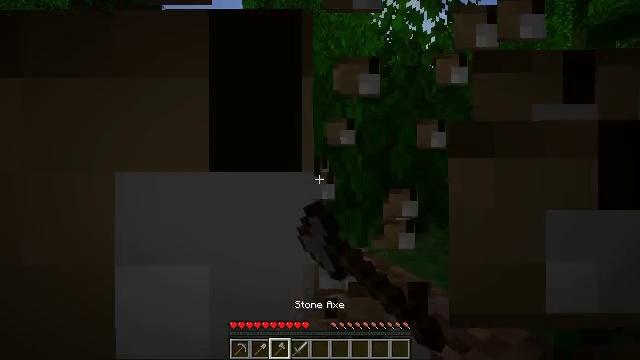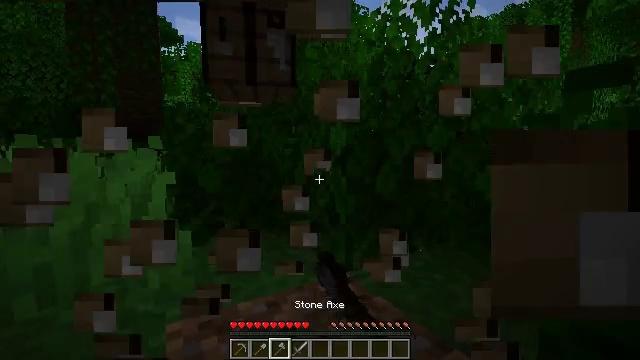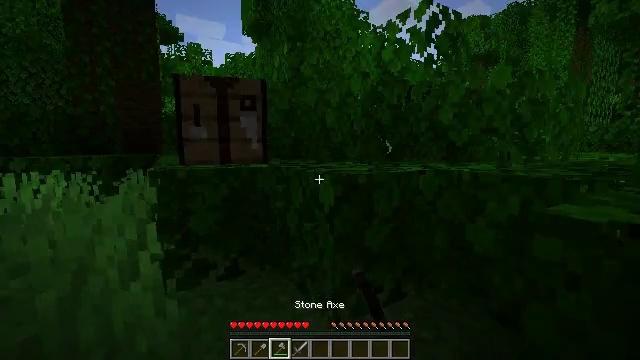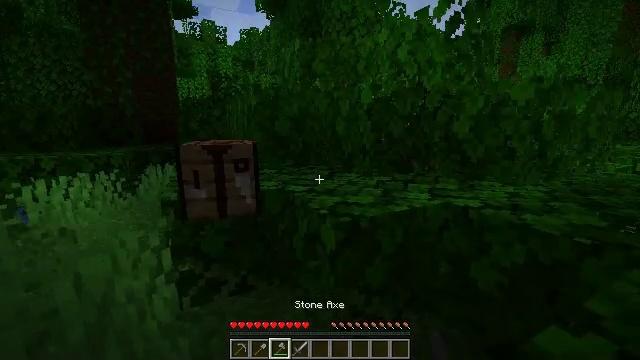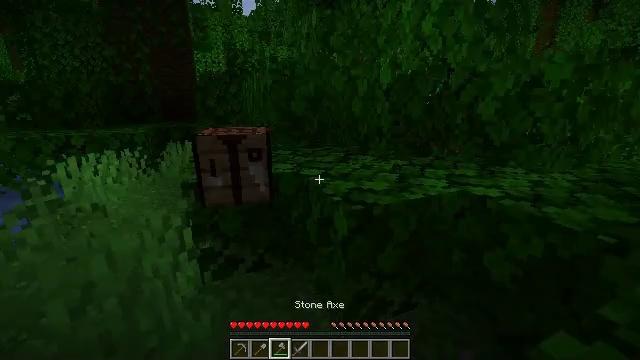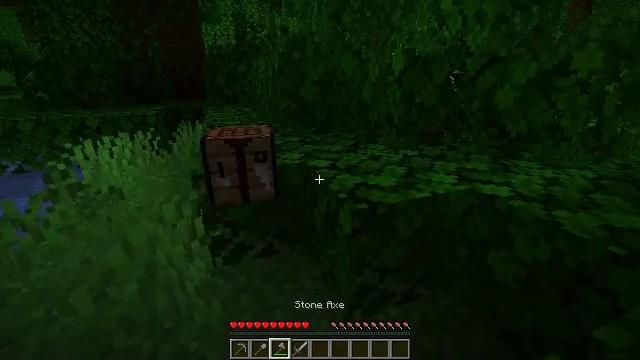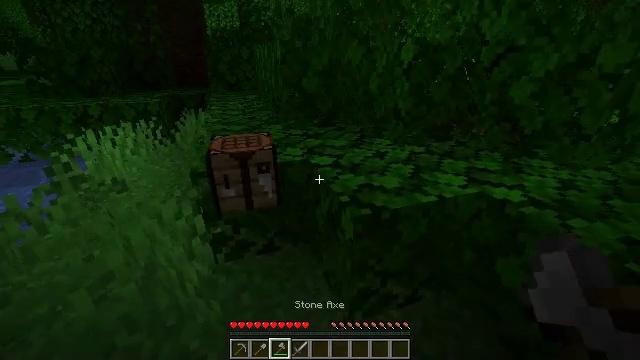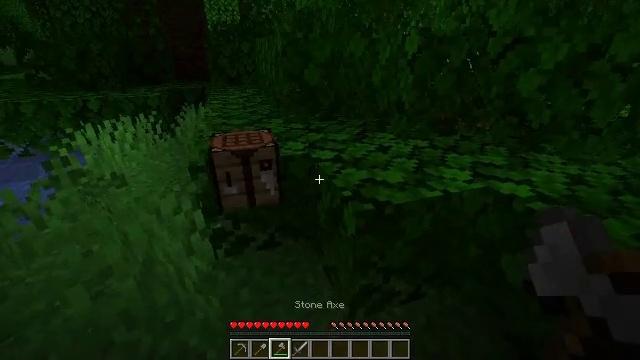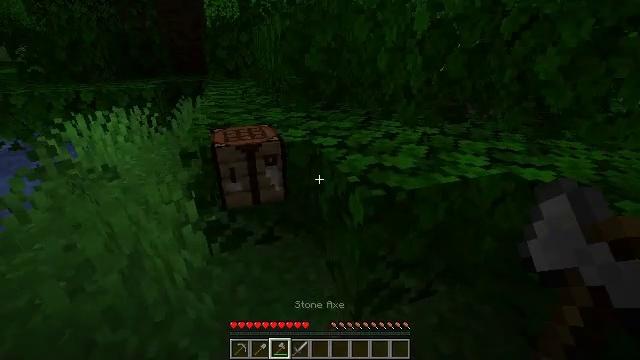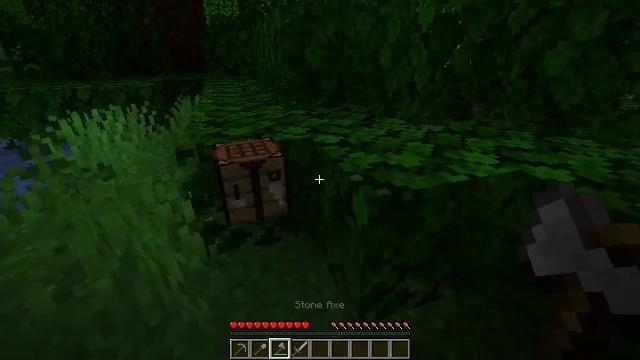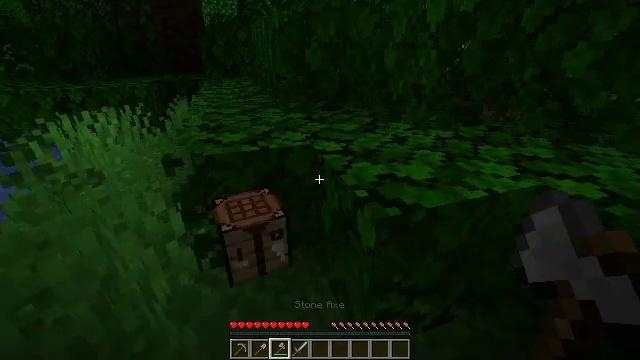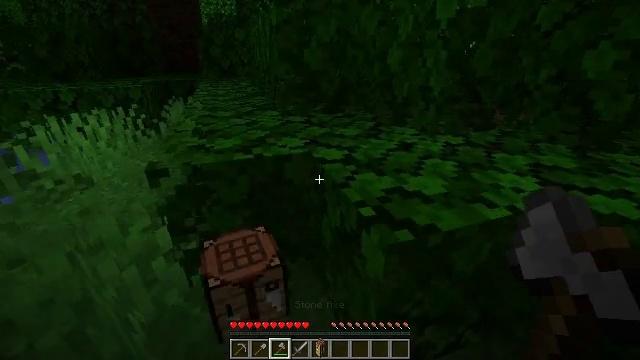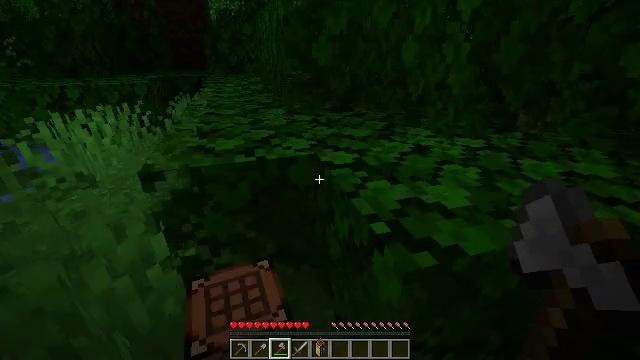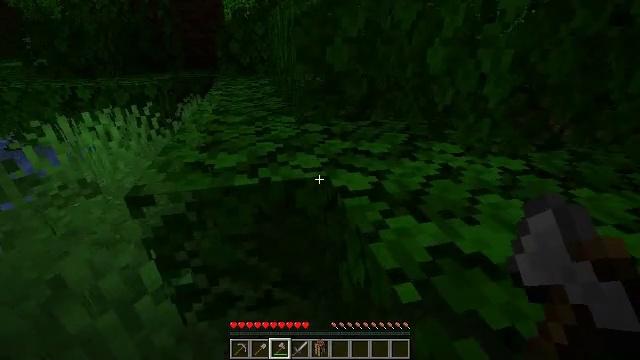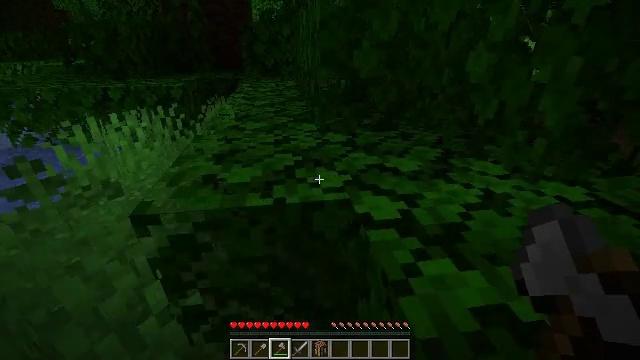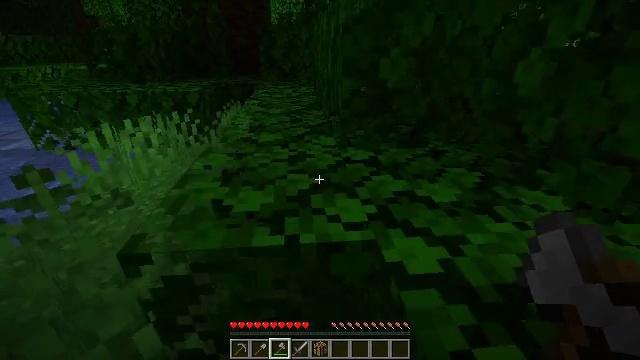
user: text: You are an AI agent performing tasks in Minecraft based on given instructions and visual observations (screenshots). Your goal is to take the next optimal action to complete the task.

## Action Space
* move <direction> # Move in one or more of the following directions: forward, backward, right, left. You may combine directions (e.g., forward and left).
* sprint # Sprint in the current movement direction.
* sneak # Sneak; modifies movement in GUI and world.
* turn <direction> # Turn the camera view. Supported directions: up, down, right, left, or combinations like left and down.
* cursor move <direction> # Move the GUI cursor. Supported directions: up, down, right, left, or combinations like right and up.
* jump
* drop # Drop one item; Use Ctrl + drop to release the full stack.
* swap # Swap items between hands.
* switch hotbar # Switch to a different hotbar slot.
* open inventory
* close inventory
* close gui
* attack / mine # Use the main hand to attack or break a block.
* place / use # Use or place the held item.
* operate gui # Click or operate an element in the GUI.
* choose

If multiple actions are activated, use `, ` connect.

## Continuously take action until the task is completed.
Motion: motion action
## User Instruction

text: Mine the cocoa pods for beans.
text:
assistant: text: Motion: move forward, attack / mine, jump
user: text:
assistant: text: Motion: move forward, jump
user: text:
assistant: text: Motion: move forward, turn left and down, jump
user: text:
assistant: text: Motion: move forward and move left, turn left and down, jump
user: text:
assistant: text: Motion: move forward and move left, turn left and down
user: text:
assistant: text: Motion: move forward and move left, turn left and down
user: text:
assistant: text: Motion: move forward and move left
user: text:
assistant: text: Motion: move forward and move left
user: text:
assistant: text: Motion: move forward
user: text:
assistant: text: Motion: move forward
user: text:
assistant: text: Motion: move forward
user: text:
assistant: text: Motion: move forward, turn left
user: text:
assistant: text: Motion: move forward, turn left
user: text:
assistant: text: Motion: move forward, turn left
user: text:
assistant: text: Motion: move forward and move left, turn left
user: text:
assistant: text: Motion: move forward and move left
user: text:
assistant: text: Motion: move forward and move left, turn left and up
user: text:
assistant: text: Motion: move forward and move left, turn left and up
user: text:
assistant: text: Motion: move forward, turn left and up
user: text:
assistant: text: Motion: move forward, turn left and up
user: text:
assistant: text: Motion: move forward, turn left
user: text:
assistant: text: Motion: move forward, turn left
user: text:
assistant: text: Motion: move forward, turn left
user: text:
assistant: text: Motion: move forward
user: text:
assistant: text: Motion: move forward
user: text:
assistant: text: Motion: move forward
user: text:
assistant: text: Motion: move forward
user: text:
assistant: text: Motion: move forward
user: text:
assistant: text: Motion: move forward and move right, turn left
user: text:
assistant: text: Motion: move forward and move right